Question: I have a 'datatable' which has a few columns. I want to return the one which matches my id, with the highest value in the 'verlabel' column, in this case I want to return 1.1

How do I achieve this? Current code just returns the column name into my string variable, rather than the actual value.
'''
Namespace.EnquiryEngine.DataLists ds2 = new Namespace.EnquiryEngine.DataLists("VERSION");
Namespace.Common.KeyValueCollection ds2params = new Namespace.Common.KeyValueCollection();
ds2params.Add("id", class.ID);
ds2.ChangeParameters(ds2params);
System.Data.DataTable dt = ds2.Run(false) as System.Data.DataTable;
String version = Convert.ToString(dt.Rows[0]["version"]);
'''
New code:
'''
var highestVersion = (from row in dt.AsEnumerable()
where row.Field<int>("id") == doc.ID
select row.Field<double>("verlabel")).Max();
'''
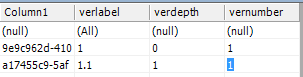
Answer: Haven't tried it myself but probably something along:
'''
var highestVersion = (from row in dt.AsEnumerable()
where row.Field<string>("id") == class.ID
select row.Field<double>("verlabel")).Max();
'''